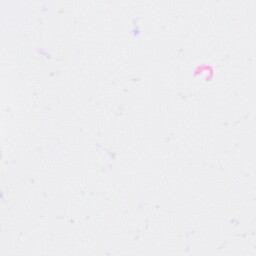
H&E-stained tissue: Kidney